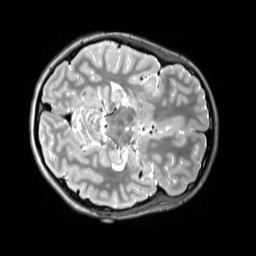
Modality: T2w
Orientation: axial
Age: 12
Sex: female
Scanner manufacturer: siemens
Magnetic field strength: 3 T
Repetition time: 3.2 s
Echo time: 0.408 s